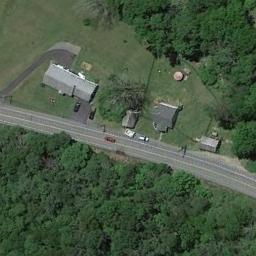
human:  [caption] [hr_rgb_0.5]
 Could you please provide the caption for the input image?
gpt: A freeway with a small bend is a forest on one side and on the other side are some trees and houses .

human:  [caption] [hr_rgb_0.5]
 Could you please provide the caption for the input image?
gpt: There are large green forests around the freeway, And there are several buildings in the forest .

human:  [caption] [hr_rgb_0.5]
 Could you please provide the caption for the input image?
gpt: There was only one black car on the highway .

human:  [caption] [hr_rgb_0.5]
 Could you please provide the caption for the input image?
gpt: The freeway goes through some trees and grass .

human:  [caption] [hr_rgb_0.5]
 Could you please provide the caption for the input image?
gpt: There are some gray buildings and many green trees beside the freeway .